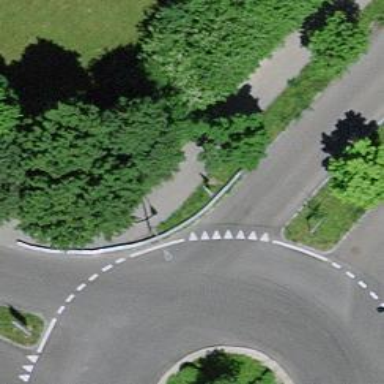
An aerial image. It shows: Road with "give way" sign.